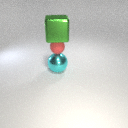
large green metal cube above small red rubber sphere